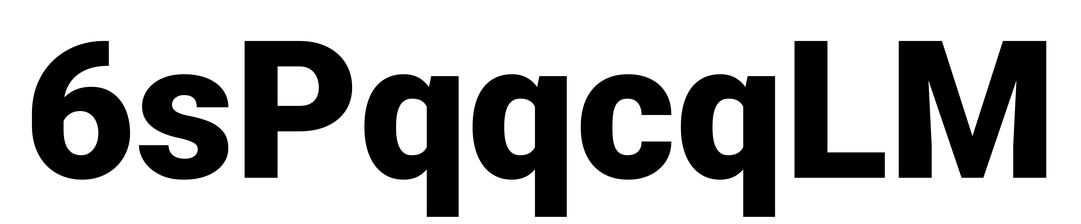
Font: Roboto_Black